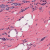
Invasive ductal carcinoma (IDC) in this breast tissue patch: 1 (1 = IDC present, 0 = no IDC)